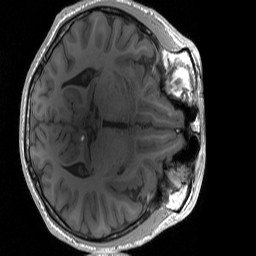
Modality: T1w
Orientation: axial
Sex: male
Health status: ill
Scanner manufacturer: siemens
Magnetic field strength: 3 T
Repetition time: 1.57 s
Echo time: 0.00275 s